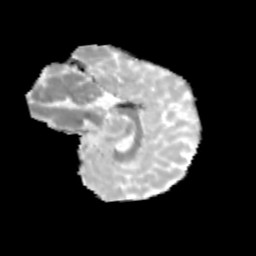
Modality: MD
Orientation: sagittal
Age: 9
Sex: male
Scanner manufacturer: siemens
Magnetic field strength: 3 T
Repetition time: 3.8 s
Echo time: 0.07 s